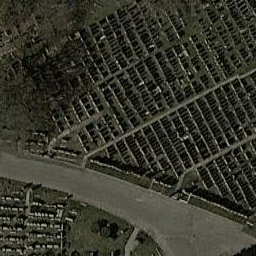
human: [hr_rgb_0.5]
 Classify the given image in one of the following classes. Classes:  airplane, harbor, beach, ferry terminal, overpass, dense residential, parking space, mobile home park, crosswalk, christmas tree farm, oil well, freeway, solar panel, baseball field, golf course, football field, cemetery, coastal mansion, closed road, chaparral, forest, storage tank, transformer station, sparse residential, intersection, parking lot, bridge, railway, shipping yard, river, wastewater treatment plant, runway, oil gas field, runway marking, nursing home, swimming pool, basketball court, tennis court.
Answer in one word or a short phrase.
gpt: cemetery